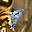
Label: 9